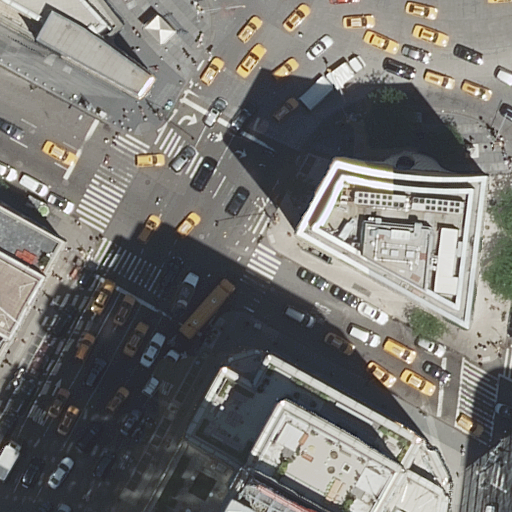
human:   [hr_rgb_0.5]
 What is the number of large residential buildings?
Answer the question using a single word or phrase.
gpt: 2

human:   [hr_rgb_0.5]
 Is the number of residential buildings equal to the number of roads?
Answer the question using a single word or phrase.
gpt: no

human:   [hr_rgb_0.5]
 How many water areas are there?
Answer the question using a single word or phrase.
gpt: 0

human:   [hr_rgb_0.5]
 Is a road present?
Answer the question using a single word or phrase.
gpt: yes

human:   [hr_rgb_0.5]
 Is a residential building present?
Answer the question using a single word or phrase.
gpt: yes

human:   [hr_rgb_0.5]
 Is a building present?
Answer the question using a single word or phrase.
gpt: yes

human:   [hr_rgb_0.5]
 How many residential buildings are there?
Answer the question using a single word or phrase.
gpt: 3

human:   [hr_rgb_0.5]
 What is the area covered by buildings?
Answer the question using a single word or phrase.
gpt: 2993m2

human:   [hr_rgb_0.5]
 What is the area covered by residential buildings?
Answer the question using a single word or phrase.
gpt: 1544m2

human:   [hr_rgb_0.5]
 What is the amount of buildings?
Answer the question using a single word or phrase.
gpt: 4

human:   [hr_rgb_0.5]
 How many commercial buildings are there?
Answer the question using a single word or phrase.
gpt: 1

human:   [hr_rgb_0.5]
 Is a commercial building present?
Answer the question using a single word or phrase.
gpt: yes

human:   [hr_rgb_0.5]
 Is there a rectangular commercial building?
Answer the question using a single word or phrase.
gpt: no

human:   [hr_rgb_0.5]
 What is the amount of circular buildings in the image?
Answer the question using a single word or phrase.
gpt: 0

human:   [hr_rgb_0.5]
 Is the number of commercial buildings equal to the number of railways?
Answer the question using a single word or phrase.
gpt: no

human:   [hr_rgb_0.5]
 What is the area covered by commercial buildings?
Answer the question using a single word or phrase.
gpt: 1449m2

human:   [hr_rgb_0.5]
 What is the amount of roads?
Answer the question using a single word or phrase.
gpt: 16

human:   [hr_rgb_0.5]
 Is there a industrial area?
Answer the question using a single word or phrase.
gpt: no

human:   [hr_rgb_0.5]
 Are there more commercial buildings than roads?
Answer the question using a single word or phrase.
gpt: no

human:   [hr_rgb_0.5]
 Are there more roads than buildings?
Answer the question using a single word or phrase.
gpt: yes

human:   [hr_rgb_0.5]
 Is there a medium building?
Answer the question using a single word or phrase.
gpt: yes

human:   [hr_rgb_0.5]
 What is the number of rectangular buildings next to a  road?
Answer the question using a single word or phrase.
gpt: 2

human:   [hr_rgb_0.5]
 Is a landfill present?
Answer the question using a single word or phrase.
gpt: no

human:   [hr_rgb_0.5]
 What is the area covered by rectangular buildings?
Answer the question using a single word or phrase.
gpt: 729m2

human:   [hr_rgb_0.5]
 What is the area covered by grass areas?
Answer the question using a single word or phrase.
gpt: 0m2

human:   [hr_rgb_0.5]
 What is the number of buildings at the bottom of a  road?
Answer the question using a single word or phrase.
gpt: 3

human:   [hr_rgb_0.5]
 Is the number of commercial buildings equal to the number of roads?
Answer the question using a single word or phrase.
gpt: no

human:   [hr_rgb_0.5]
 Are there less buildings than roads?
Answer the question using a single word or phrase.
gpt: yes

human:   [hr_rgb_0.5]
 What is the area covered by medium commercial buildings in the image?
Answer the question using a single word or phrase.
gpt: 0m2

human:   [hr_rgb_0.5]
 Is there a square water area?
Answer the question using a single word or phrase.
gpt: no

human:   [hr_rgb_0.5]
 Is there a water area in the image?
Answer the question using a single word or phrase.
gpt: no

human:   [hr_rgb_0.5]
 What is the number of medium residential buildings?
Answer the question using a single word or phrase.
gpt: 1

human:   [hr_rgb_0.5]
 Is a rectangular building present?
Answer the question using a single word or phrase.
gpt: yes

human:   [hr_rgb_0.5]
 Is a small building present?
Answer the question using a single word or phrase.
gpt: no

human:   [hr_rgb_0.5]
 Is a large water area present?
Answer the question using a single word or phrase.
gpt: no

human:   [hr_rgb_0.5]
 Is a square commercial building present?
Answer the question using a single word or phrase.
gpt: no

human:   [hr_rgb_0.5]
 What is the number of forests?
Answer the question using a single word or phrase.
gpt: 0

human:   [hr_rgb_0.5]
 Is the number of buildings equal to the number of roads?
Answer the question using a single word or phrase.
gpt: no

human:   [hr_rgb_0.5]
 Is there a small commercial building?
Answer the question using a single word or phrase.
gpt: no

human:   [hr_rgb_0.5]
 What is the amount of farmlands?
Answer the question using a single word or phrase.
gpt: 0

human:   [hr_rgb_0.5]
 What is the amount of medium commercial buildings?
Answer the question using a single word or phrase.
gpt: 0

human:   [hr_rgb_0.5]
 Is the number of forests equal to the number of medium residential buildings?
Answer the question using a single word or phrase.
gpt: no

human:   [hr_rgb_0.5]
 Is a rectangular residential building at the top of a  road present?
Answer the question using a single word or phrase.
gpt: yes

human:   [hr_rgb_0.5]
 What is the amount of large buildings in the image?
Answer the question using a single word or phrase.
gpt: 3

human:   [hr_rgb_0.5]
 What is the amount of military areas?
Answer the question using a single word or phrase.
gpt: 0

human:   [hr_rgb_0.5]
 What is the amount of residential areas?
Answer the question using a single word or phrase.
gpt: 0

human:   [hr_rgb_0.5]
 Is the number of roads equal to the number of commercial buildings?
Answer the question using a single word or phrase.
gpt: no

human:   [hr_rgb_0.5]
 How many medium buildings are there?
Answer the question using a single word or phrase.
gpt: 1

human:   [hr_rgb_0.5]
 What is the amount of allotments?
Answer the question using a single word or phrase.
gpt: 0

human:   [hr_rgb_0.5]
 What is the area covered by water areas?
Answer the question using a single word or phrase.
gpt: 0m2

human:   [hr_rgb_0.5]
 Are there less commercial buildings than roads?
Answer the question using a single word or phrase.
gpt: yes

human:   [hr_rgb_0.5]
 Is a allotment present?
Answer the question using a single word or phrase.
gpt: no

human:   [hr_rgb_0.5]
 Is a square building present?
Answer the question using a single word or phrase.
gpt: no

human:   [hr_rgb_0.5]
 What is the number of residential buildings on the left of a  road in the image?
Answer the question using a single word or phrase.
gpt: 2

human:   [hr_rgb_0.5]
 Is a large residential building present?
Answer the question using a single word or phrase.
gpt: yes

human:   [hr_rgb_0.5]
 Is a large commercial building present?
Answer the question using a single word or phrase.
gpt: yes

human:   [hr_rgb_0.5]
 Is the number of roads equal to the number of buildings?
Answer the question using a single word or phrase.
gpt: no

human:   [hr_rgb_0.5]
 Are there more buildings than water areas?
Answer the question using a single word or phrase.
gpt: yes

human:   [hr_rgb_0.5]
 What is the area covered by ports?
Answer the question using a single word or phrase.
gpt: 0m2

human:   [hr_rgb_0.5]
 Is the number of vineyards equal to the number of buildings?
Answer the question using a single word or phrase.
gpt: no

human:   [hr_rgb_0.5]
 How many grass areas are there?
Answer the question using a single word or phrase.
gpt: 0

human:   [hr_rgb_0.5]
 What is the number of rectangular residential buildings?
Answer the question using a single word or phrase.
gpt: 2

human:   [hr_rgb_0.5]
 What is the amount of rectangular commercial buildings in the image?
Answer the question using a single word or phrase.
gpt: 0

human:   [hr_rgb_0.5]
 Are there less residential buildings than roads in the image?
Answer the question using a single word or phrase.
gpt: yes